Interaction volume radius: 5 \u00c5
Interaction volume height: 40 \u00c5
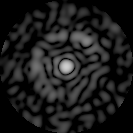
Disorder parameter: 0.8012